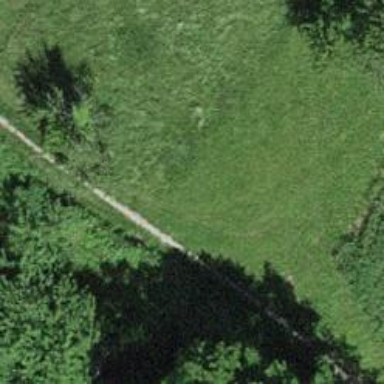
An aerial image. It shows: Path on the ground.